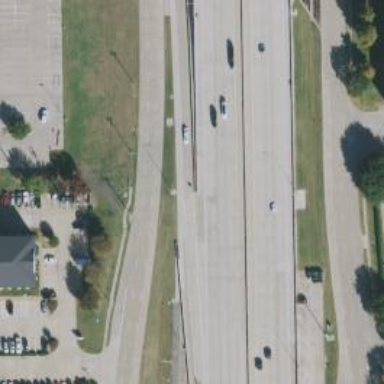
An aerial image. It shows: Secondary road with frontage road alongside.